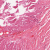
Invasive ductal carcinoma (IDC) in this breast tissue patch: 0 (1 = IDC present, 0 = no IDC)